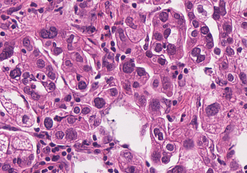
Tumor epithelial tissue: yes
Tumor-associated stroma tissue: no
Normal tissue: no